Question: I have this menu I set up and it underlines when hovered over, but I would like it to change color, which is the default for my wordpress theme. The title, "BOLI STYLUS" changes color exactly like I want.
Here is the code for the title:
'''
<hgroup>
<h1 id="site-title"><span><a href="<?php echo esc_url( home_url( '/' ) ); ?>" title="<?php echo esc_attr( get_bloginfo( 'name', 'display' ) ); ?>" rel="home"><?php bloginfo( 'name' ); ?></a></span></h1>
<h2 id="site-description"><?php bloginfo( 'description' ); ?></h2>
</hgroup>
'''
Here is the menu:

Here is the style.css code for it:
'''
.header_nav ul{
margin: 0;
padding: 0;
text-align: center;
}
.header_nav ul li{
display: inline;
}
.header_nav ul li a{
float: center;
padding: 10.5px 11px;
}
.header_nav ul li a:hover, .menu ul li .current{
color: #50a9cb;
}
'''
Here is the header.php code:
'''
<div class="header_nav">
<ul>
<li><a href="/pages/glifoptions">BOLI</a></li>
<li><a href="/products/cosmonaut">BOLI+</a></li>
<li><a href="/pages/about-us">ABOUT US</a></li>
<li><a href="/pages/faq">FAQ</a></li>
<li><a href="/pages/press">PRESS</a></li>
<li><a href="/cart">YOUR CART (0)</a></li>
</ul>
</div>
'''
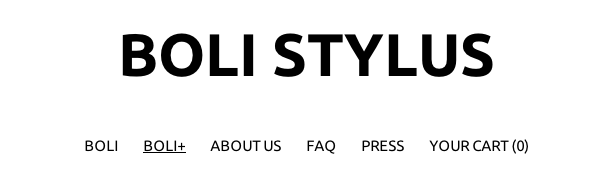
Answer: You can use the following rule, and replace with your desired color. I assume you want to keep the styles in the same spirit, i.e. have the selected item also have the same style as when you hover it.
'''
.header_nav ul li a:hover, .menu ul li .current
{
color: #XXXXXX; /* replace with real value */ text-decoration: none;
}
'''